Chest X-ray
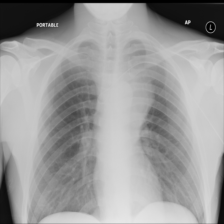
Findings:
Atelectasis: negative
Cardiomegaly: negative
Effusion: negative
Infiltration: negative
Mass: negative
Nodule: negative
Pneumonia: negative
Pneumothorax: negative
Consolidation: negative
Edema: negative
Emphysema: negative
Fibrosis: negative
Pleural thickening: negative
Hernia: negative